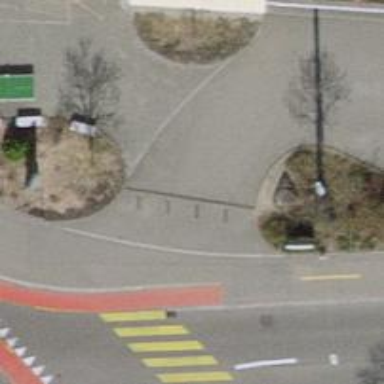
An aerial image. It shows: Bollard barrier.